Question: How do I create a transparent numberpad view for a passcode view ?
Like this ?

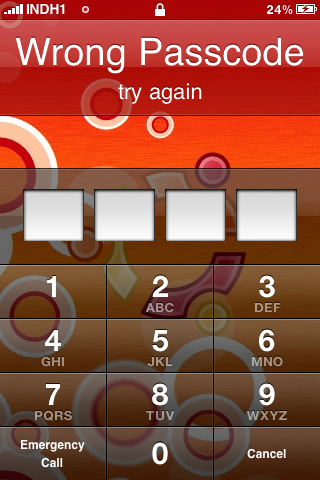
Answer: The buttons on this keypad are custom buttons with corresponding images and black background color and they are made semitransparent.